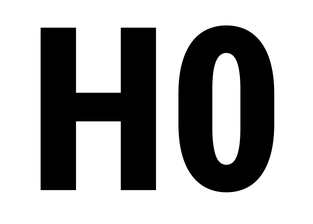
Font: Roboto_Condensed_ExtraBold